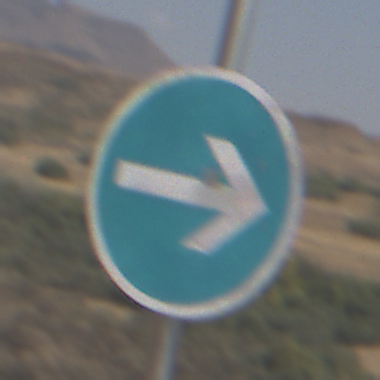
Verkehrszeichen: VorgeschriebeneFahrtrichtungHierRechts
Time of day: Midday
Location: Outdoor (Nature)
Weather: PartlyCloudy
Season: NotSpecified
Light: Natural